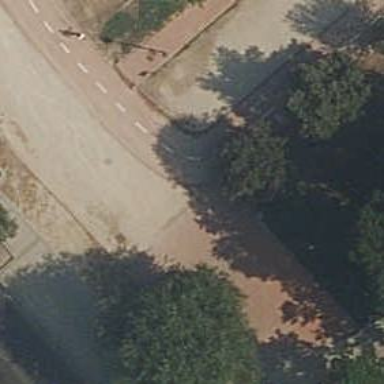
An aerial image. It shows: Cycleway.